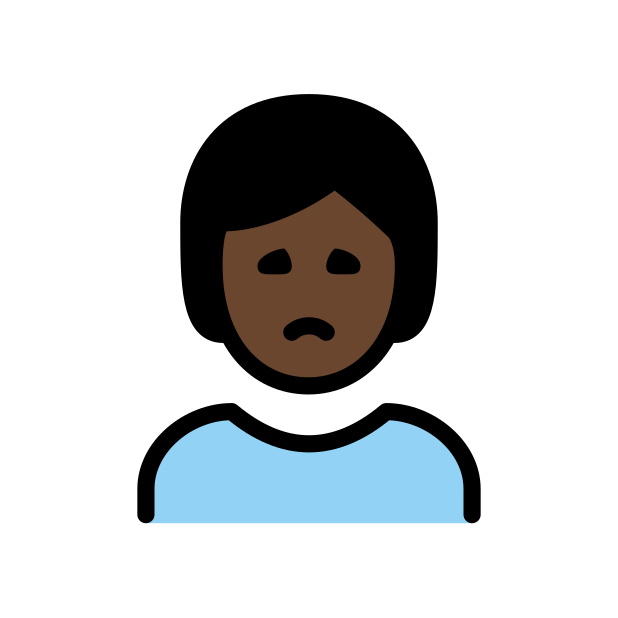
person frowning: dark skin tone